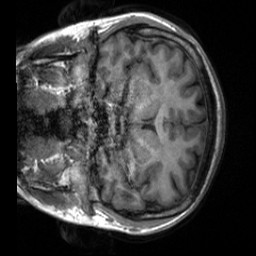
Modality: T1w
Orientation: coronal
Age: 20
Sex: female
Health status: healthy
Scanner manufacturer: siemens
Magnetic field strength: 3 T
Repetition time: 2 s
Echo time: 0.00232 s